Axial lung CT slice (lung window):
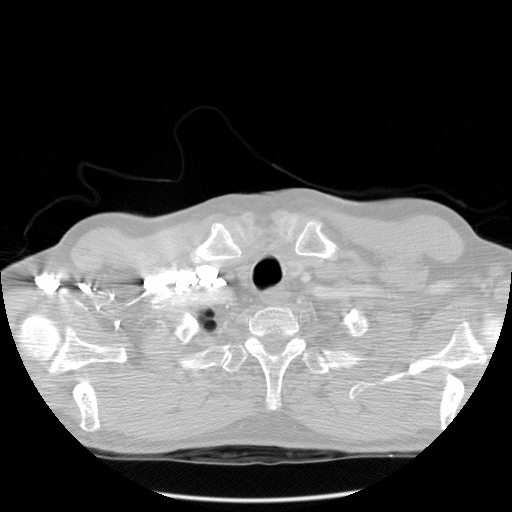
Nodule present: no